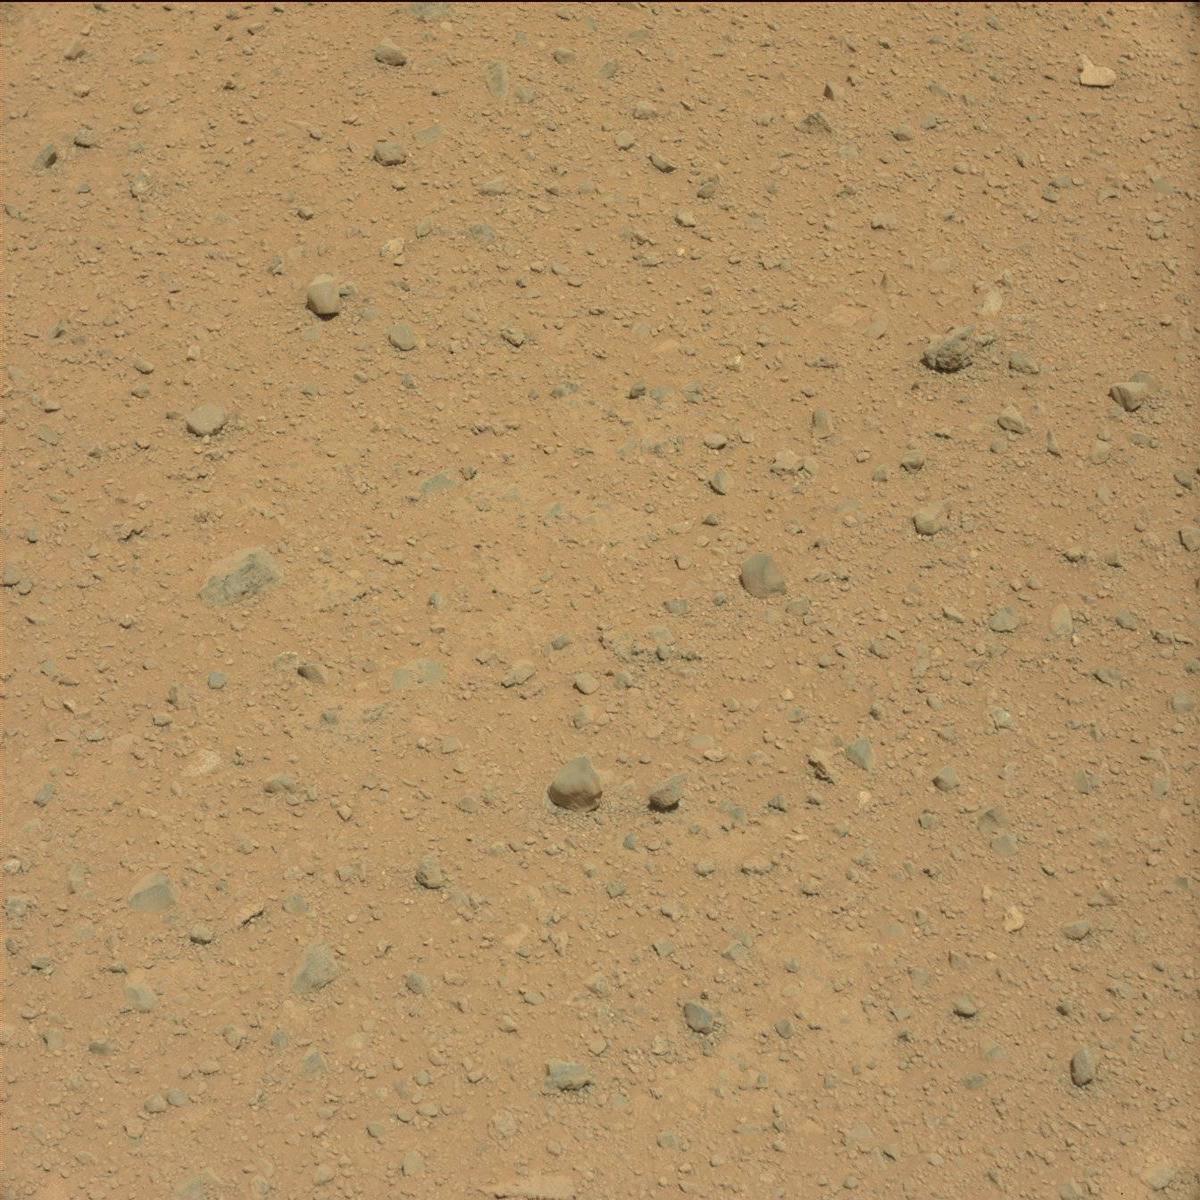
Terrain classes present: Bedrock, Rock, Sand / Soil